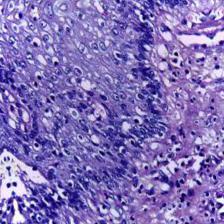
Diagnosis: Normal